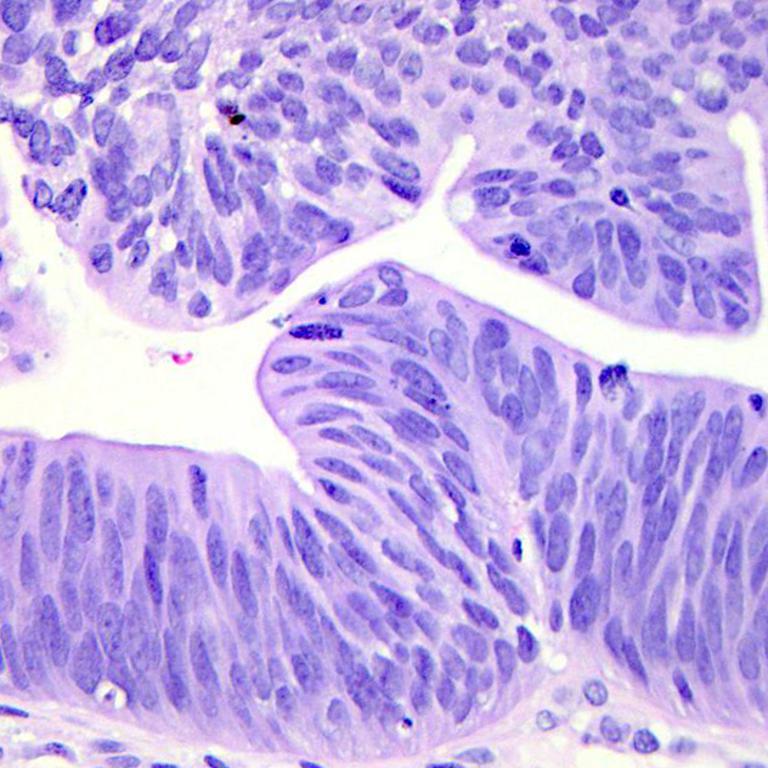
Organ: colon
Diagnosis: adenocarcinomas